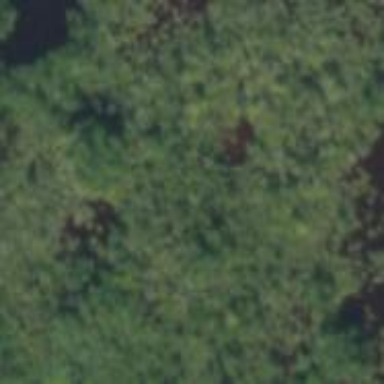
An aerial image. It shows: Mangrove wetland with plant community known as Mangrove Swamp.